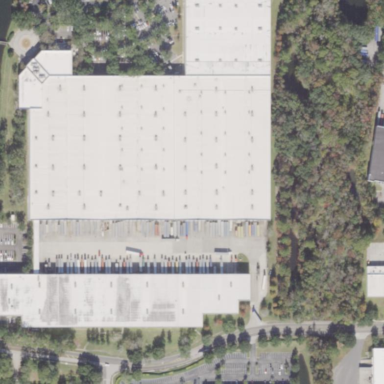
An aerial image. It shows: Warehouse.